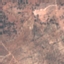
Land use / land cover: PermanentCrop